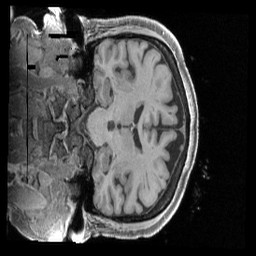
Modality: T1w
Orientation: coronal
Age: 67
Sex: female
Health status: healthy
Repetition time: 2.4 s
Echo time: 0.00222 s